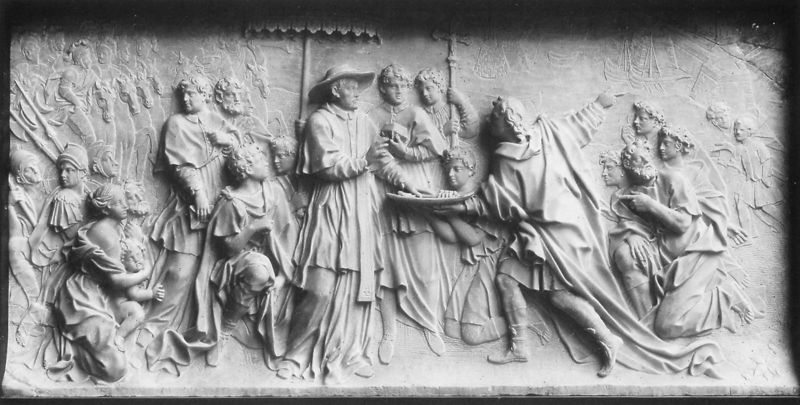
Titel: Livio Odescalchi emopfängt Innozenz XII.
Künstler: Pierre-Etienne Monnot
Institution: Rom, Sammlung Aldobrandini
Schlagwörter: gruppe, himmel, mann, umhang, weiß, frauen, menschen, geste, hut, marmor, männer, schirm, sonnenschirm, arme, kleidung, mantel, adel, renaissance, kinder, pferde, reiter, relief, schiff, krieg, lanze, papst, soldaten, kreuz, waffen, knien, kardinal, beten, ritter, heer, hilfe, knieen, priester, menschengruppe, huldigung, gesandter, hellebarden, schlüssel, gips, bote, mamor, stuk, schlüsselübergabe, frieß